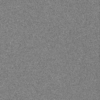
Label: dusty